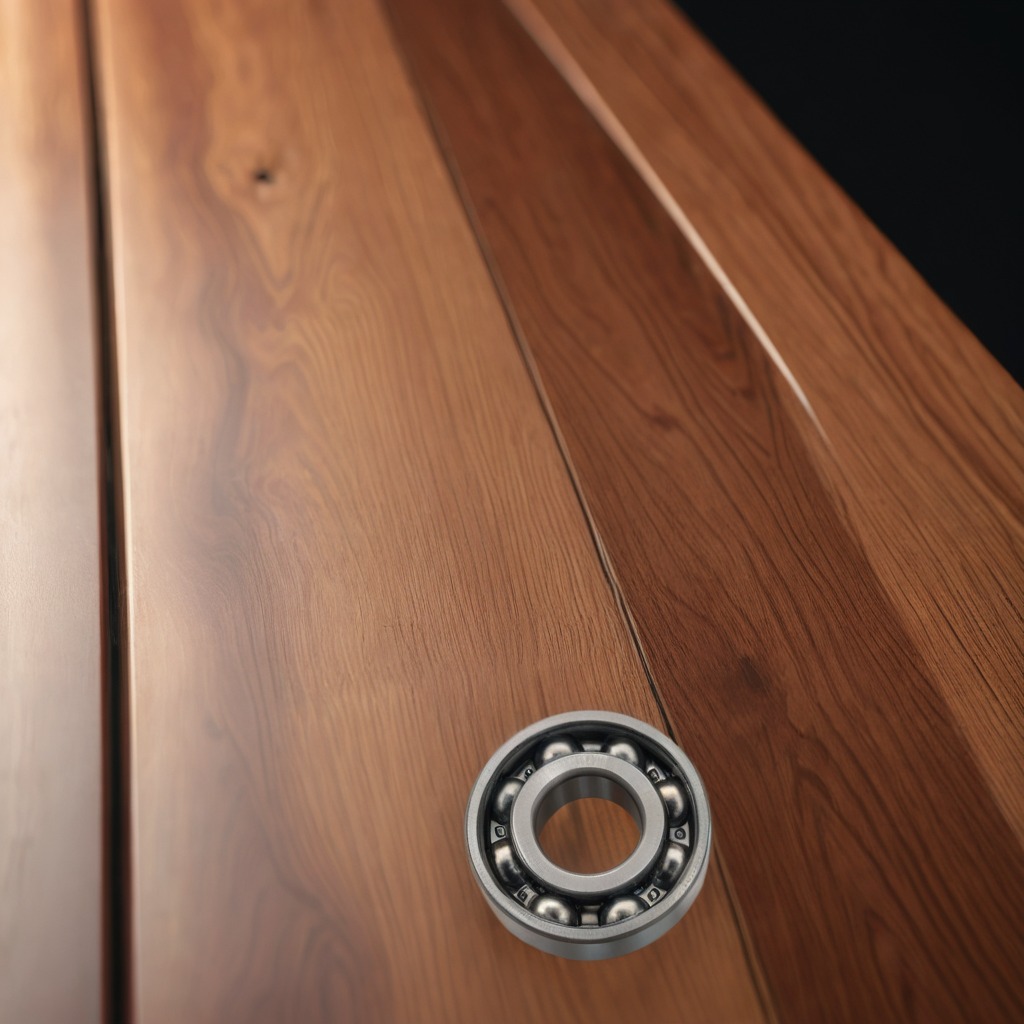
A metal ball bearing is lying on the wooden table in a carpentry studio.